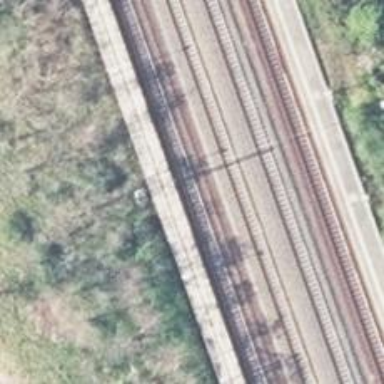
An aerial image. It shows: Railway stop with public transport stop position.